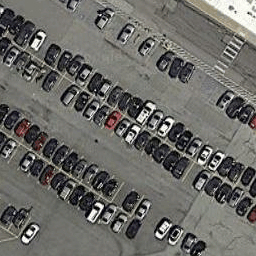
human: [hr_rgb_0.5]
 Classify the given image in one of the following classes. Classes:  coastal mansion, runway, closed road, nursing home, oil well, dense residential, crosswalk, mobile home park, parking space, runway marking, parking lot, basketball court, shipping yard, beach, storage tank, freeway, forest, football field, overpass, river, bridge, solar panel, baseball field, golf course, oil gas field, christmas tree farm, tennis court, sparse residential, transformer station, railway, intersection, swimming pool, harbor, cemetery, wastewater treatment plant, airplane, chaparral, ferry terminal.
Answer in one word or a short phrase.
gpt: parking lot